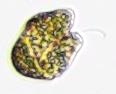
Label: Akashiwo